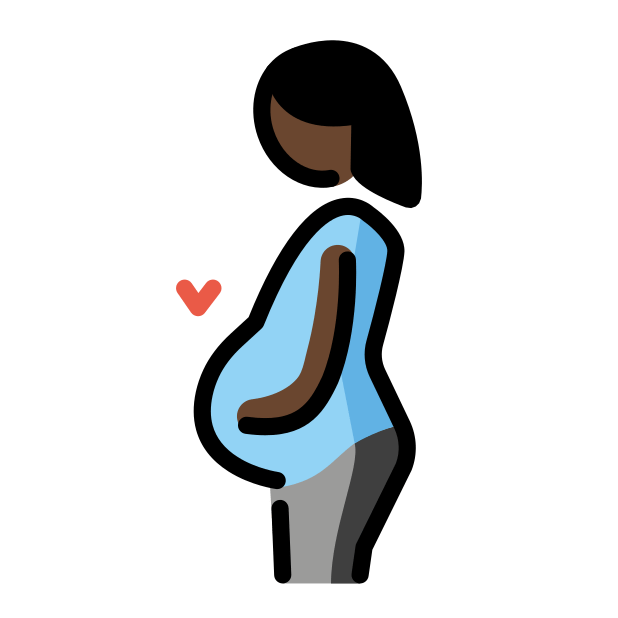
pregnant woman: dark skin tone